Field crop: maize
Growth stage: 2
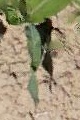
Species: maize